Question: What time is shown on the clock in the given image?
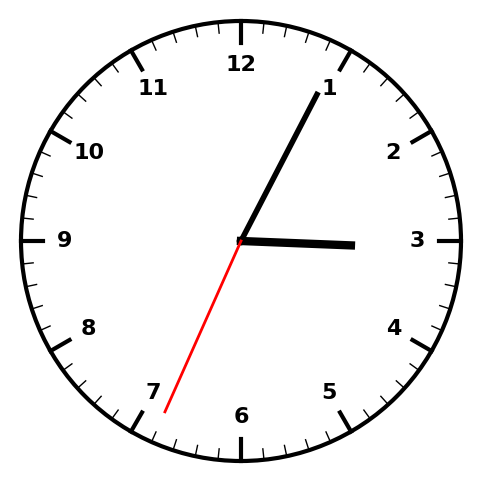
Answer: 03:04:34